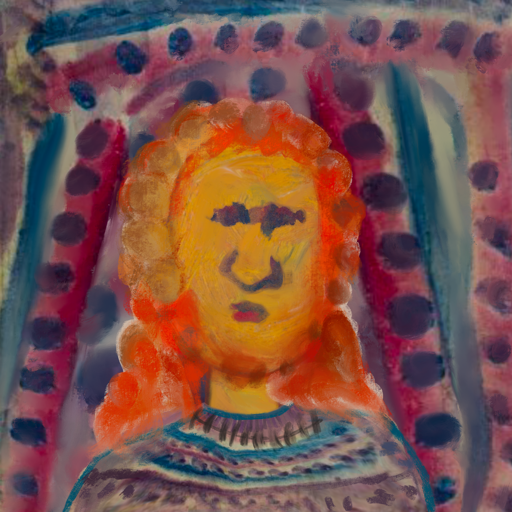
Background: HillGirl, Head And Neck Front: After_Raid, Face Front: In_The_Sun, Bust: HillGirl, Hair Front: Rupkatha, Head Accessory: Blank, Second Necklace: Blank, Necklace: In_The_Sun, Baby: Blank